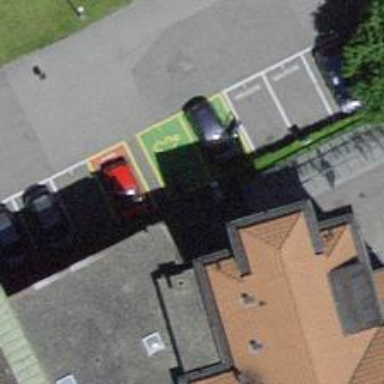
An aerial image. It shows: Charging station.